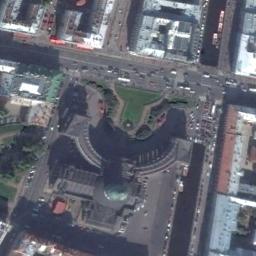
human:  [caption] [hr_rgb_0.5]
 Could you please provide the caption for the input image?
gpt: This is a church like a cross .

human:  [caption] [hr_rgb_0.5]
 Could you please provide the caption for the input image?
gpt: The church is surrounded by many buildings next to the road .

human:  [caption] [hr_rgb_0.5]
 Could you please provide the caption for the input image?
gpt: The church with a circular pointed dome and the rest of the church has a cross-shaped roof and a semi-circular roof .

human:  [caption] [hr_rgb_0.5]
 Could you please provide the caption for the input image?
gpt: A church with a gray roof, The main house of the church has a cross-shaped roof, There are many buildings around the church, And many roads and trees .

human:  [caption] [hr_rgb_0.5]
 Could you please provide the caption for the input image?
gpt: Many cars are near the church .